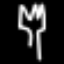
Label: fork